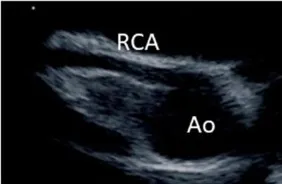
Right coronary artery (seg1: 3.0 mm, Z score+1.6), Z score was calculated by "Z score calculator of coronary arterial diameter" (http://raise.
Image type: radiology (ultrasound)